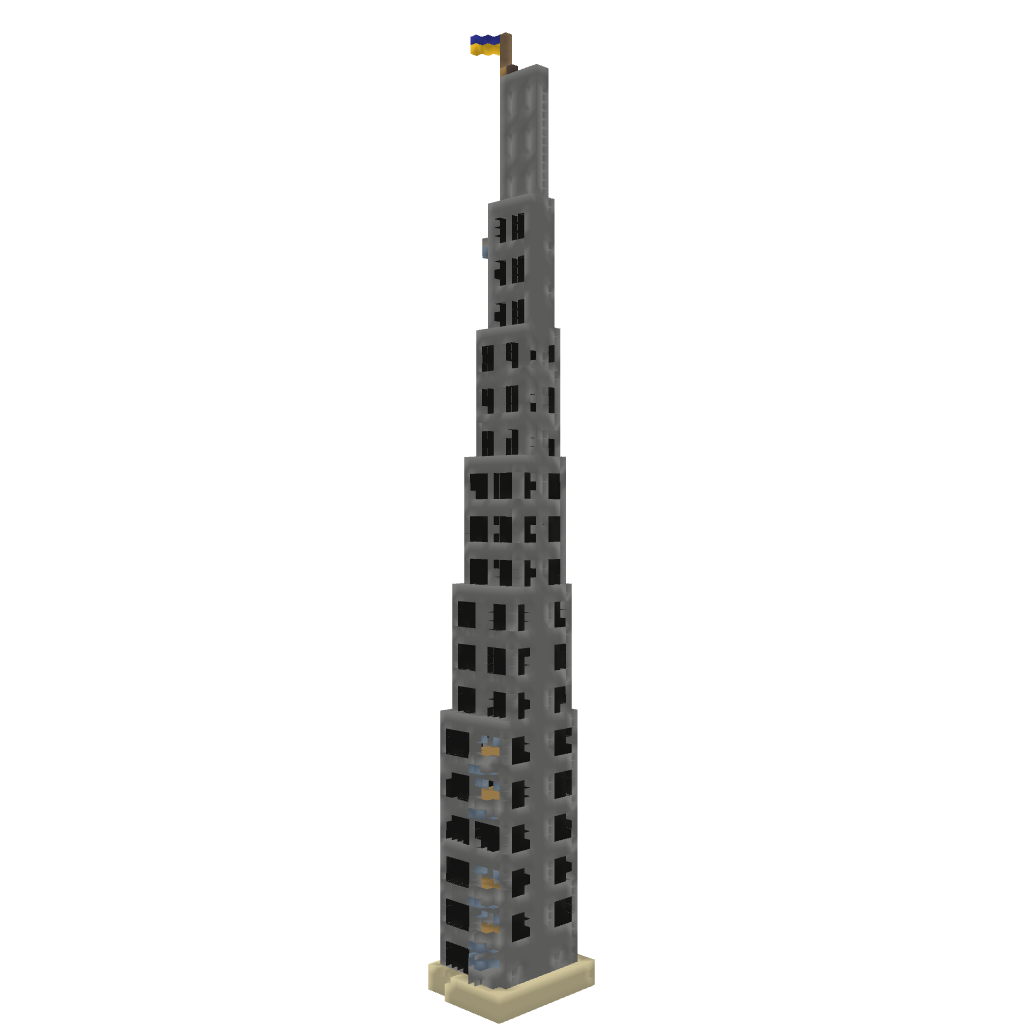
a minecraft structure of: Hotel "Odessa"